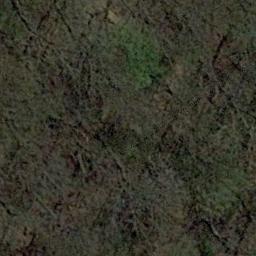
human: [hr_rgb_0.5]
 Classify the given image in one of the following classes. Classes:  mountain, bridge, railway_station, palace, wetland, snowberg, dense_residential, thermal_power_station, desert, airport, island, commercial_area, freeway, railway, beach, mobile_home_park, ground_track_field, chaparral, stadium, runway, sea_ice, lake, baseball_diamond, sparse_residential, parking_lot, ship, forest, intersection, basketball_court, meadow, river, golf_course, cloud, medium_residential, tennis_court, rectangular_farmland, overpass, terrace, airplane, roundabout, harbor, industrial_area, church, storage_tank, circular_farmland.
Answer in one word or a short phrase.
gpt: forest